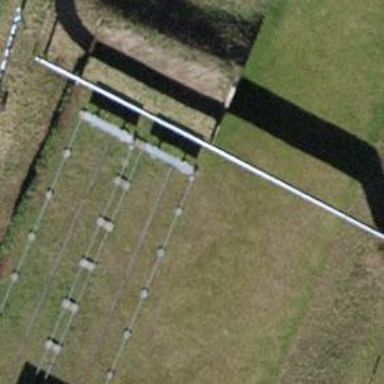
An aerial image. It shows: Shooting range on leisure land pitch.